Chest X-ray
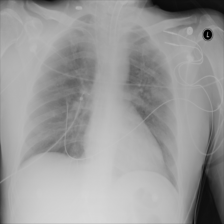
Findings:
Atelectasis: negative
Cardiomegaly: negative
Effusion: negative
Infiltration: negative
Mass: negative
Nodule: negative
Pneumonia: negative
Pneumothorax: negative
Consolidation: negative
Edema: negative
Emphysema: negative
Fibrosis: negative
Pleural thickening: negative
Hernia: negative